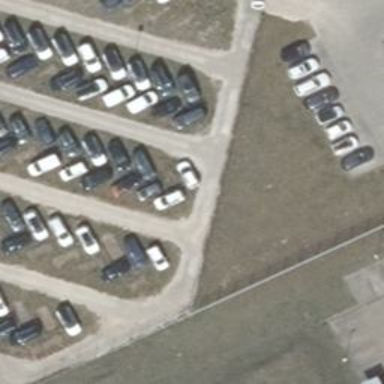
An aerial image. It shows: Road serving as parking aisle.